Question: I have a bar button and by click a specific field should be filled. This should not be a big deal, but my field is in a uitable (cell). Is it possible to access and fill this field and by field I mean a text field?
The idea is to do something like this that I do for the table
I have tired to do something similar but it does not really work... i really don't have a clue how to do it..
'''
- (IBAction)btnOneToOne:(id)sender {
static NSString *CellIdentifier = @"OrderCell";
EntityOrderCell *cell;
if(cell == nil){
cell = [[EntityOrderCell alloc]initWithStyle:UITableViewCellStyleDefault reuseIdentifier:CellIdentifier];
}
PoPositionObject *e;
cell.lblReceivedQu.text = e.QuantityTbdl;
}
'''
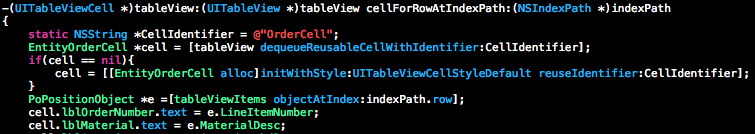
Answer: I do not think you should access the field in the UITableView directly. Instead you can have a flag in the ViewController, and when clicking a button, the flag will be updated. Then you can call
'''
[self.tableView reloadData];
'''
Or if you know the exact row, you can do
'''
[UITableView reloadRowsAtIndexPaths:withRowAnimation:]
'''
And then you can have the code in the tableView:cellForRowAtIndexPath: which will work depending on the flag.